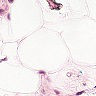
Metastatic tissue present: no